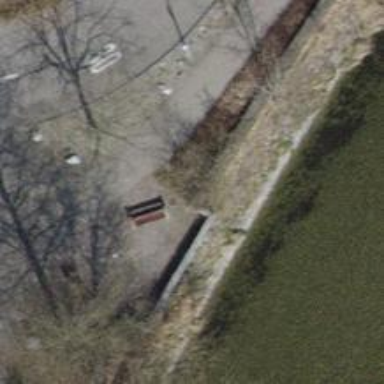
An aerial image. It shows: Brown bench.